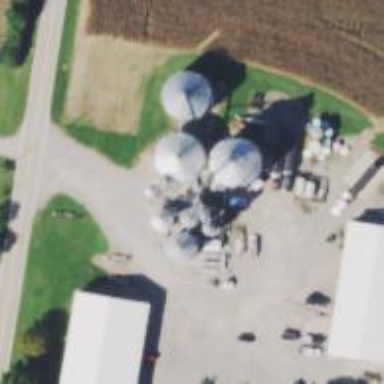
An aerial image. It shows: Silo.